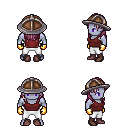
a pixel art fantasy rpg character, male body template, dark elf, purple skin, maroon pirate shirt, white pants, white blonde long hairstyle, chain helm, gold gloves, maroon shoes, four views (front, back, left, right), 2x2 character sprite sheet, small pixel art, hard edges, no anti-aliasing